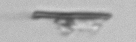
Label: fiber_TAG_external_detritus